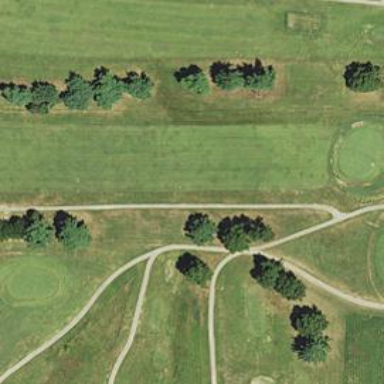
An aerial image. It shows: Path for golf carts.